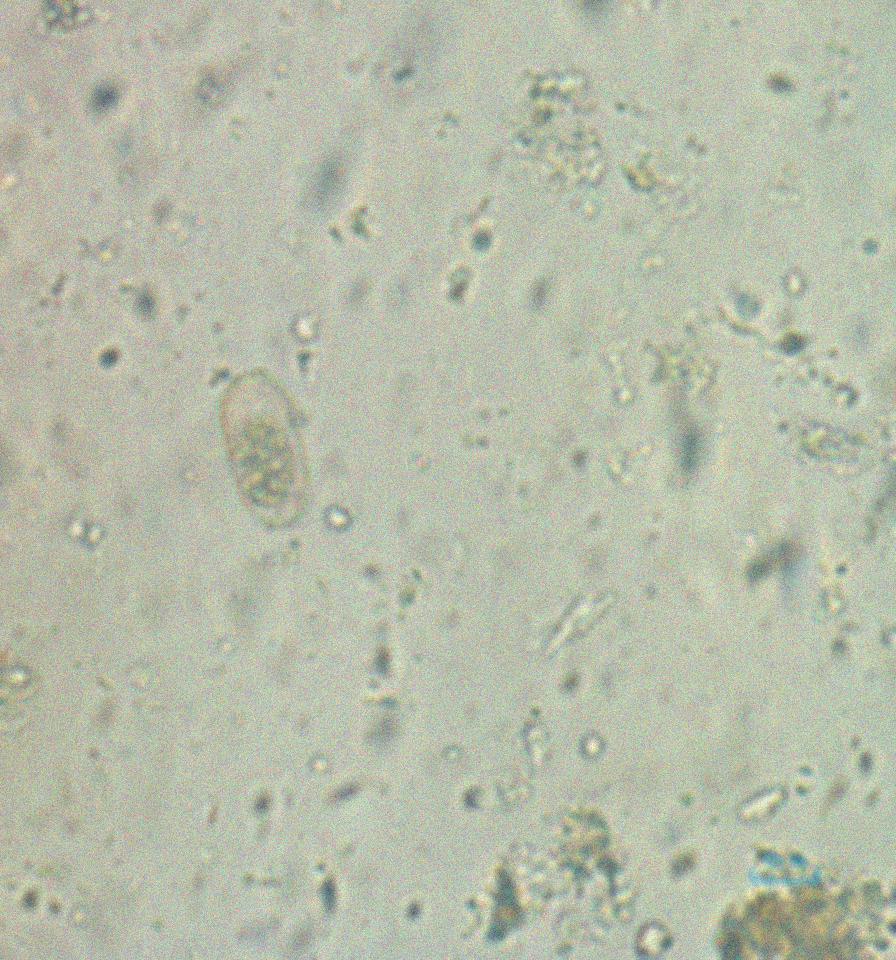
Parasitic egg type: Capillaria philippinensis